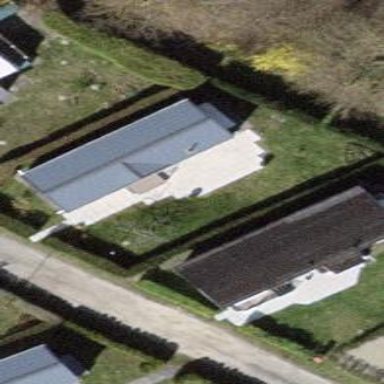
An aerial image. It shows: Static caravan with gabled roof.